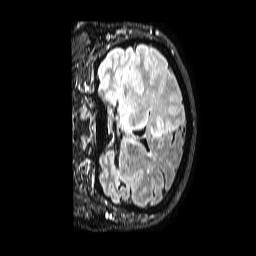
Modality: FLAIR
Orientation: coronal
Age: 58
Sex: male
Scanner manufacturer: philips
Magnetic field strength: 1.5 T
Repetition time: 4.8 s
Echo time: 0.3 s